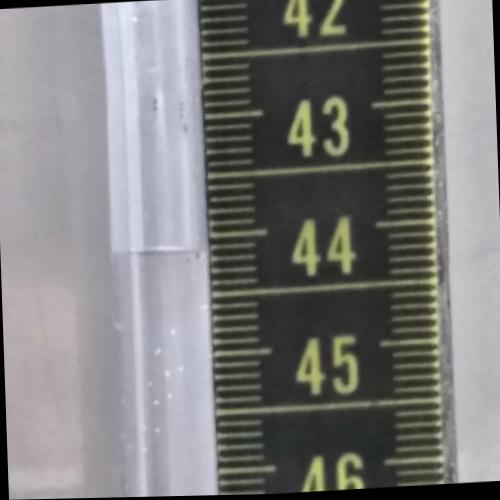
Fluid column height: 44.1 cm